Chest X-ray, PA view. Patient: 42 years old, sex M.
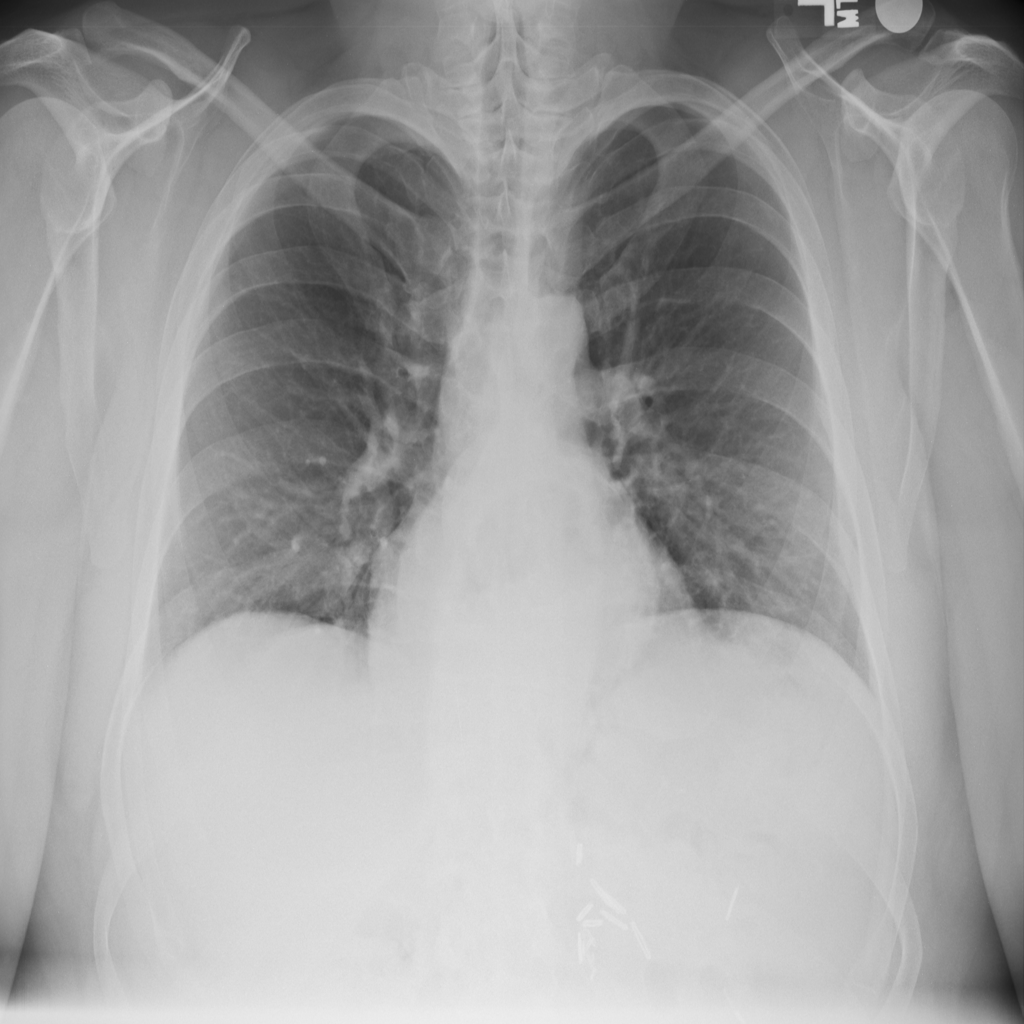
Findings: Hernia